Question: I have a NSOutlive view that I would like to remove the toggle from some rows. The Zones and Assets rows are group items (header rows) and should not be collapsable. The problem is that is I answer 'NO' to '- (BOOL)outlineView:(NSOutlineView *)outlineView isItemExpandable:(id)item' for these items, the toggles do go away, but then I can't programmatically expand then either.
Is there any way to remove the toggle from specific rows?

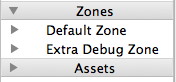
Answer: This apparently is by design and expected behavior (don't ask why, I have no idea). See also this thread in the developer forums: <URL>
The problem seems to appear when you turn of the outline cells by returning 'NO' in 'outlineView:shouldShowOutlineCellForItem:'.